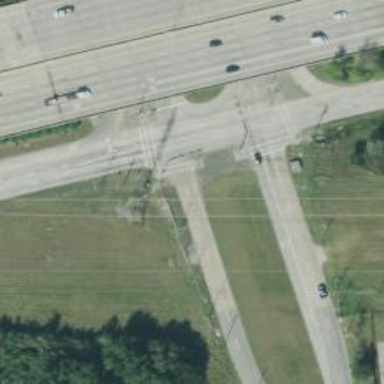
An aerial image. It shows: Secondary road with frontage road.